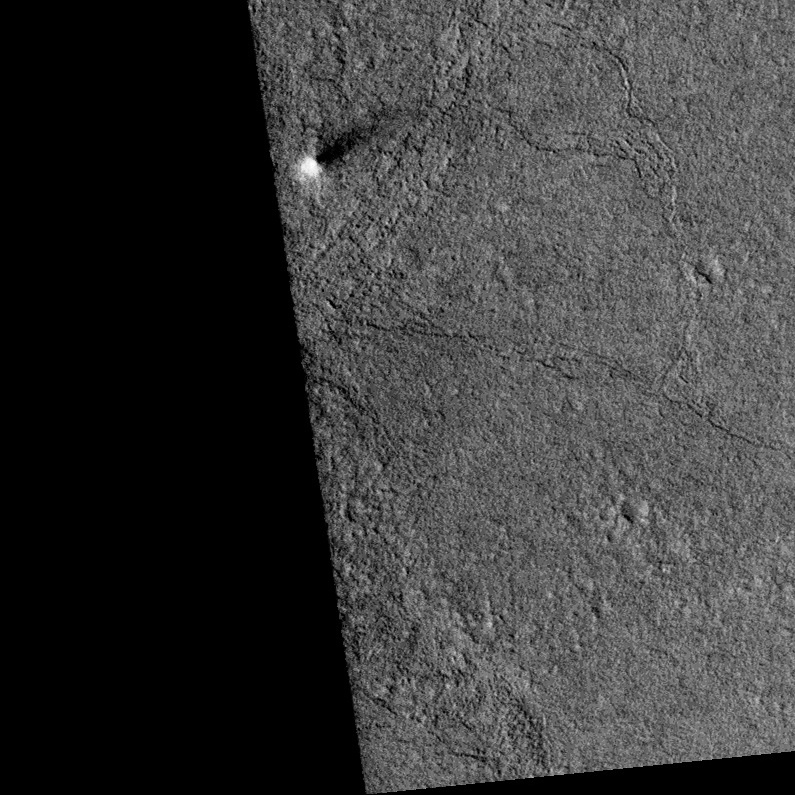
Label: dustdevil